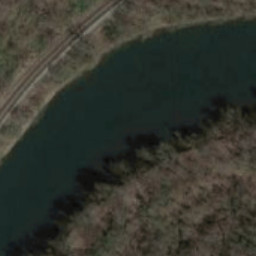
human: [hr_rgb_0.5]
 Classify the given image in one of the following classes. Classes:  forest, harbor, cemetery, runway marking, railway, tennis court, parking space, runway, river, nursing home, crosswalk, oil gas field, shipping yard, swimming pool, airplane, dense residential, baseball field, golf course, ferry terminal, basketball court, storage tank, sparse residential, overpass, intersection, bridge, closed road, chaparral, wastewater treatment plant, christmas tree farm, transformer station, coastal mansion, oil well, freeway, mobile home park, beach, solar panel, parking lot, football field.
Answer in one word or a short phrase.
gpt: river